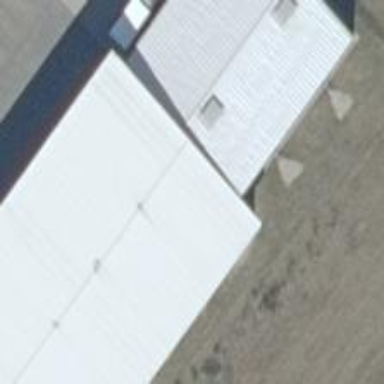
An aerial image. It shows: Retail building with skillion roof shape.